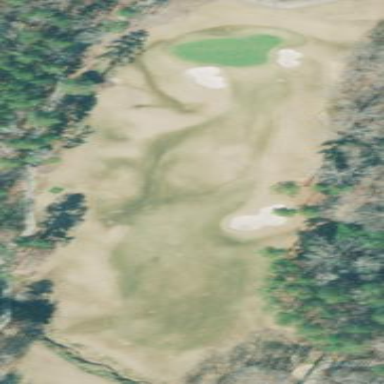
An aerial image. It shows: Rough grassy area used for golf.